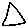
Label: triangle